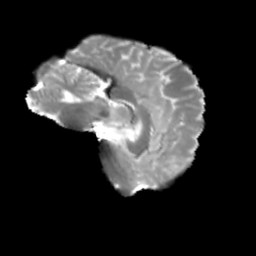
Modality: T2w
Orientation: sagittal
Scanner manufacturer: siemens
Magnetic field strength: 3 T
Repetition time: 4 s
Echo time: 0.0594 s